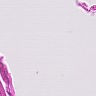
Metastatic tissue present: no